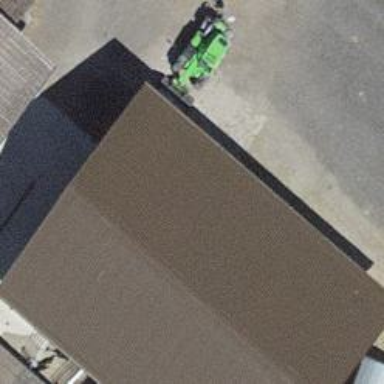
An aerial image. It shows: Garages with gabled roofs.